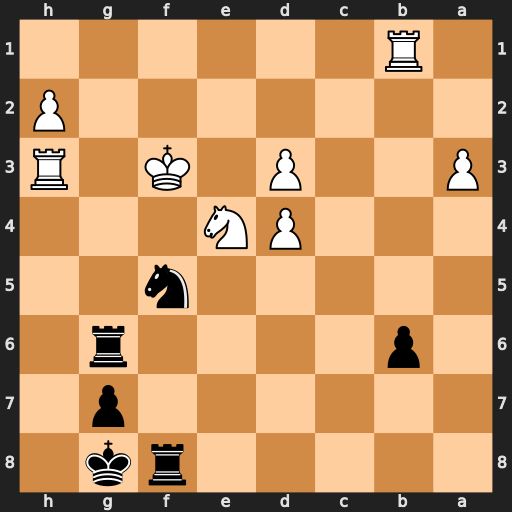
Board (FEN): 5rk1/6p1/1p4r1/5n2/3PN3/P2P1K1R/7P/1R6
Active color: b
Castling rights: -
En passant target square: -
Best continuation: Ne7+ Ke2 Rg2+ Ke1 Rg1+ Kd2 Rxb1